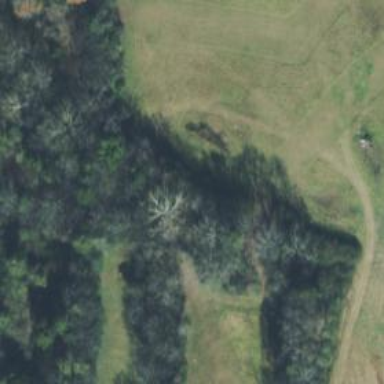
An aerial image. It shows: Disc golf hole.